Interaction volume radius: 10 \u00c5
Interaction volume height: 20 \u00c5
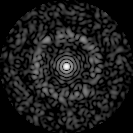
Disorder parameter: 0.8412